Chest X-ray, AP view. Patient: 57 years old, sex F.
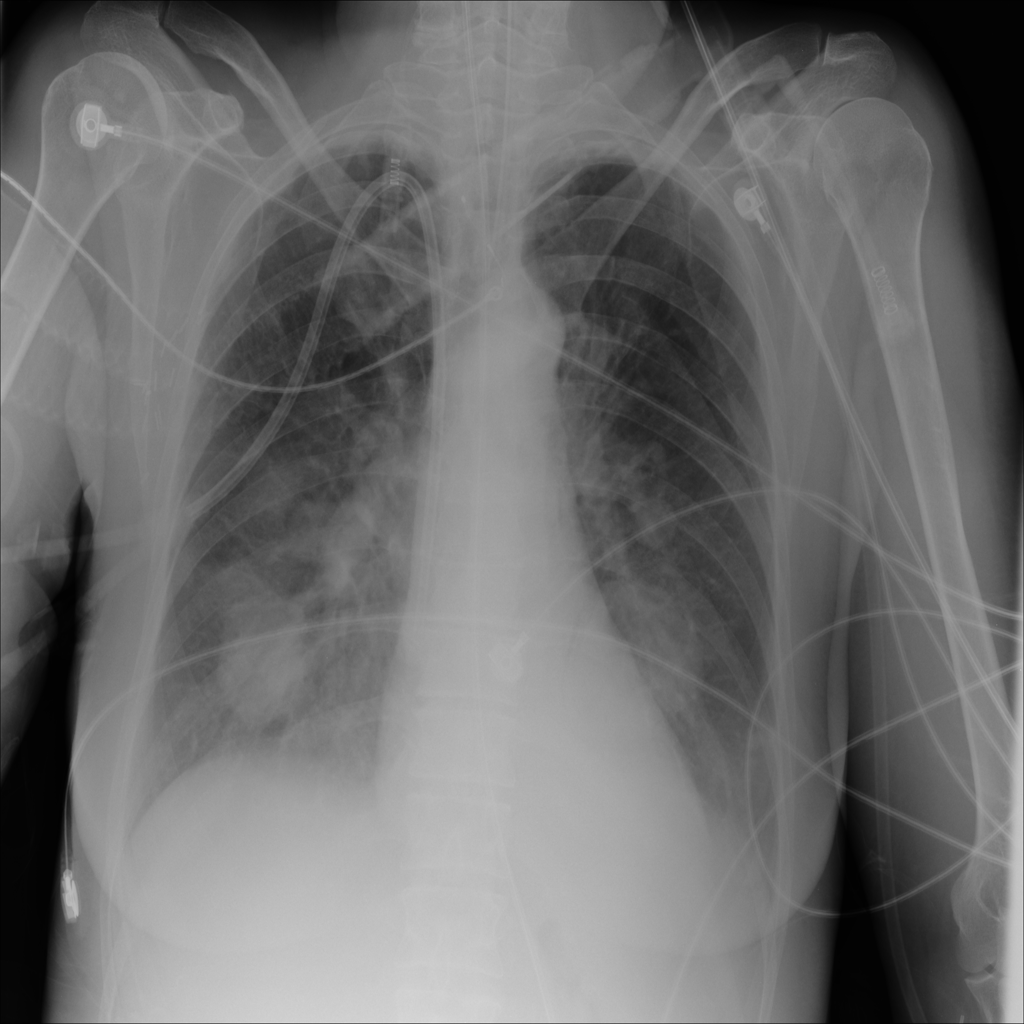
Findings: Effusion, Nodule